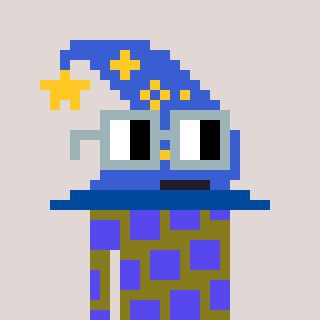
a pixel art character with square dark gray glasses, a wizard hat-shaped head and a gunk-colored body on a warm background